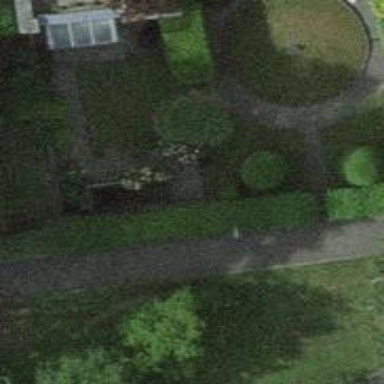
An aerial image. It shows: Garden with evergreen needle-leaved trees.